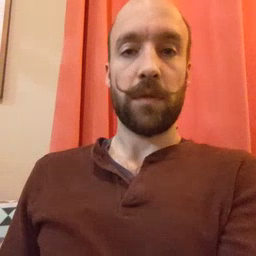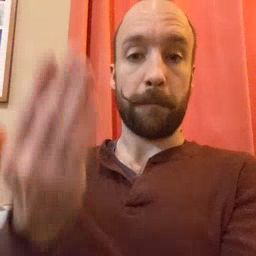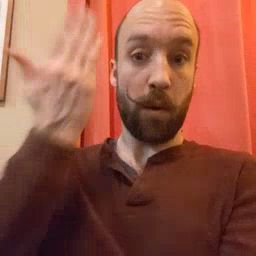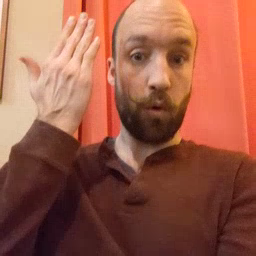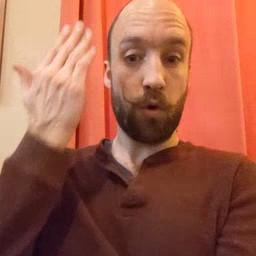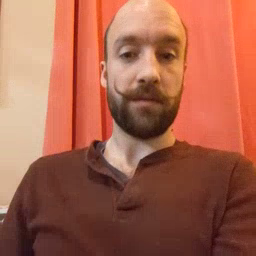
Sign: morning